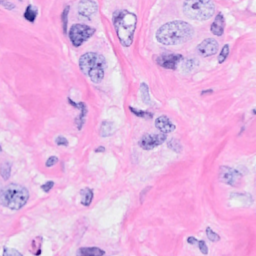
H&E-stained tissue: Breast